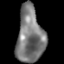
Tissue: lung
Cell type: Epithelial cells
Senescence score: 0.2218
Nuclear area (px): 1461
Mean DAPI intensity: 121.649